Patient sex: F
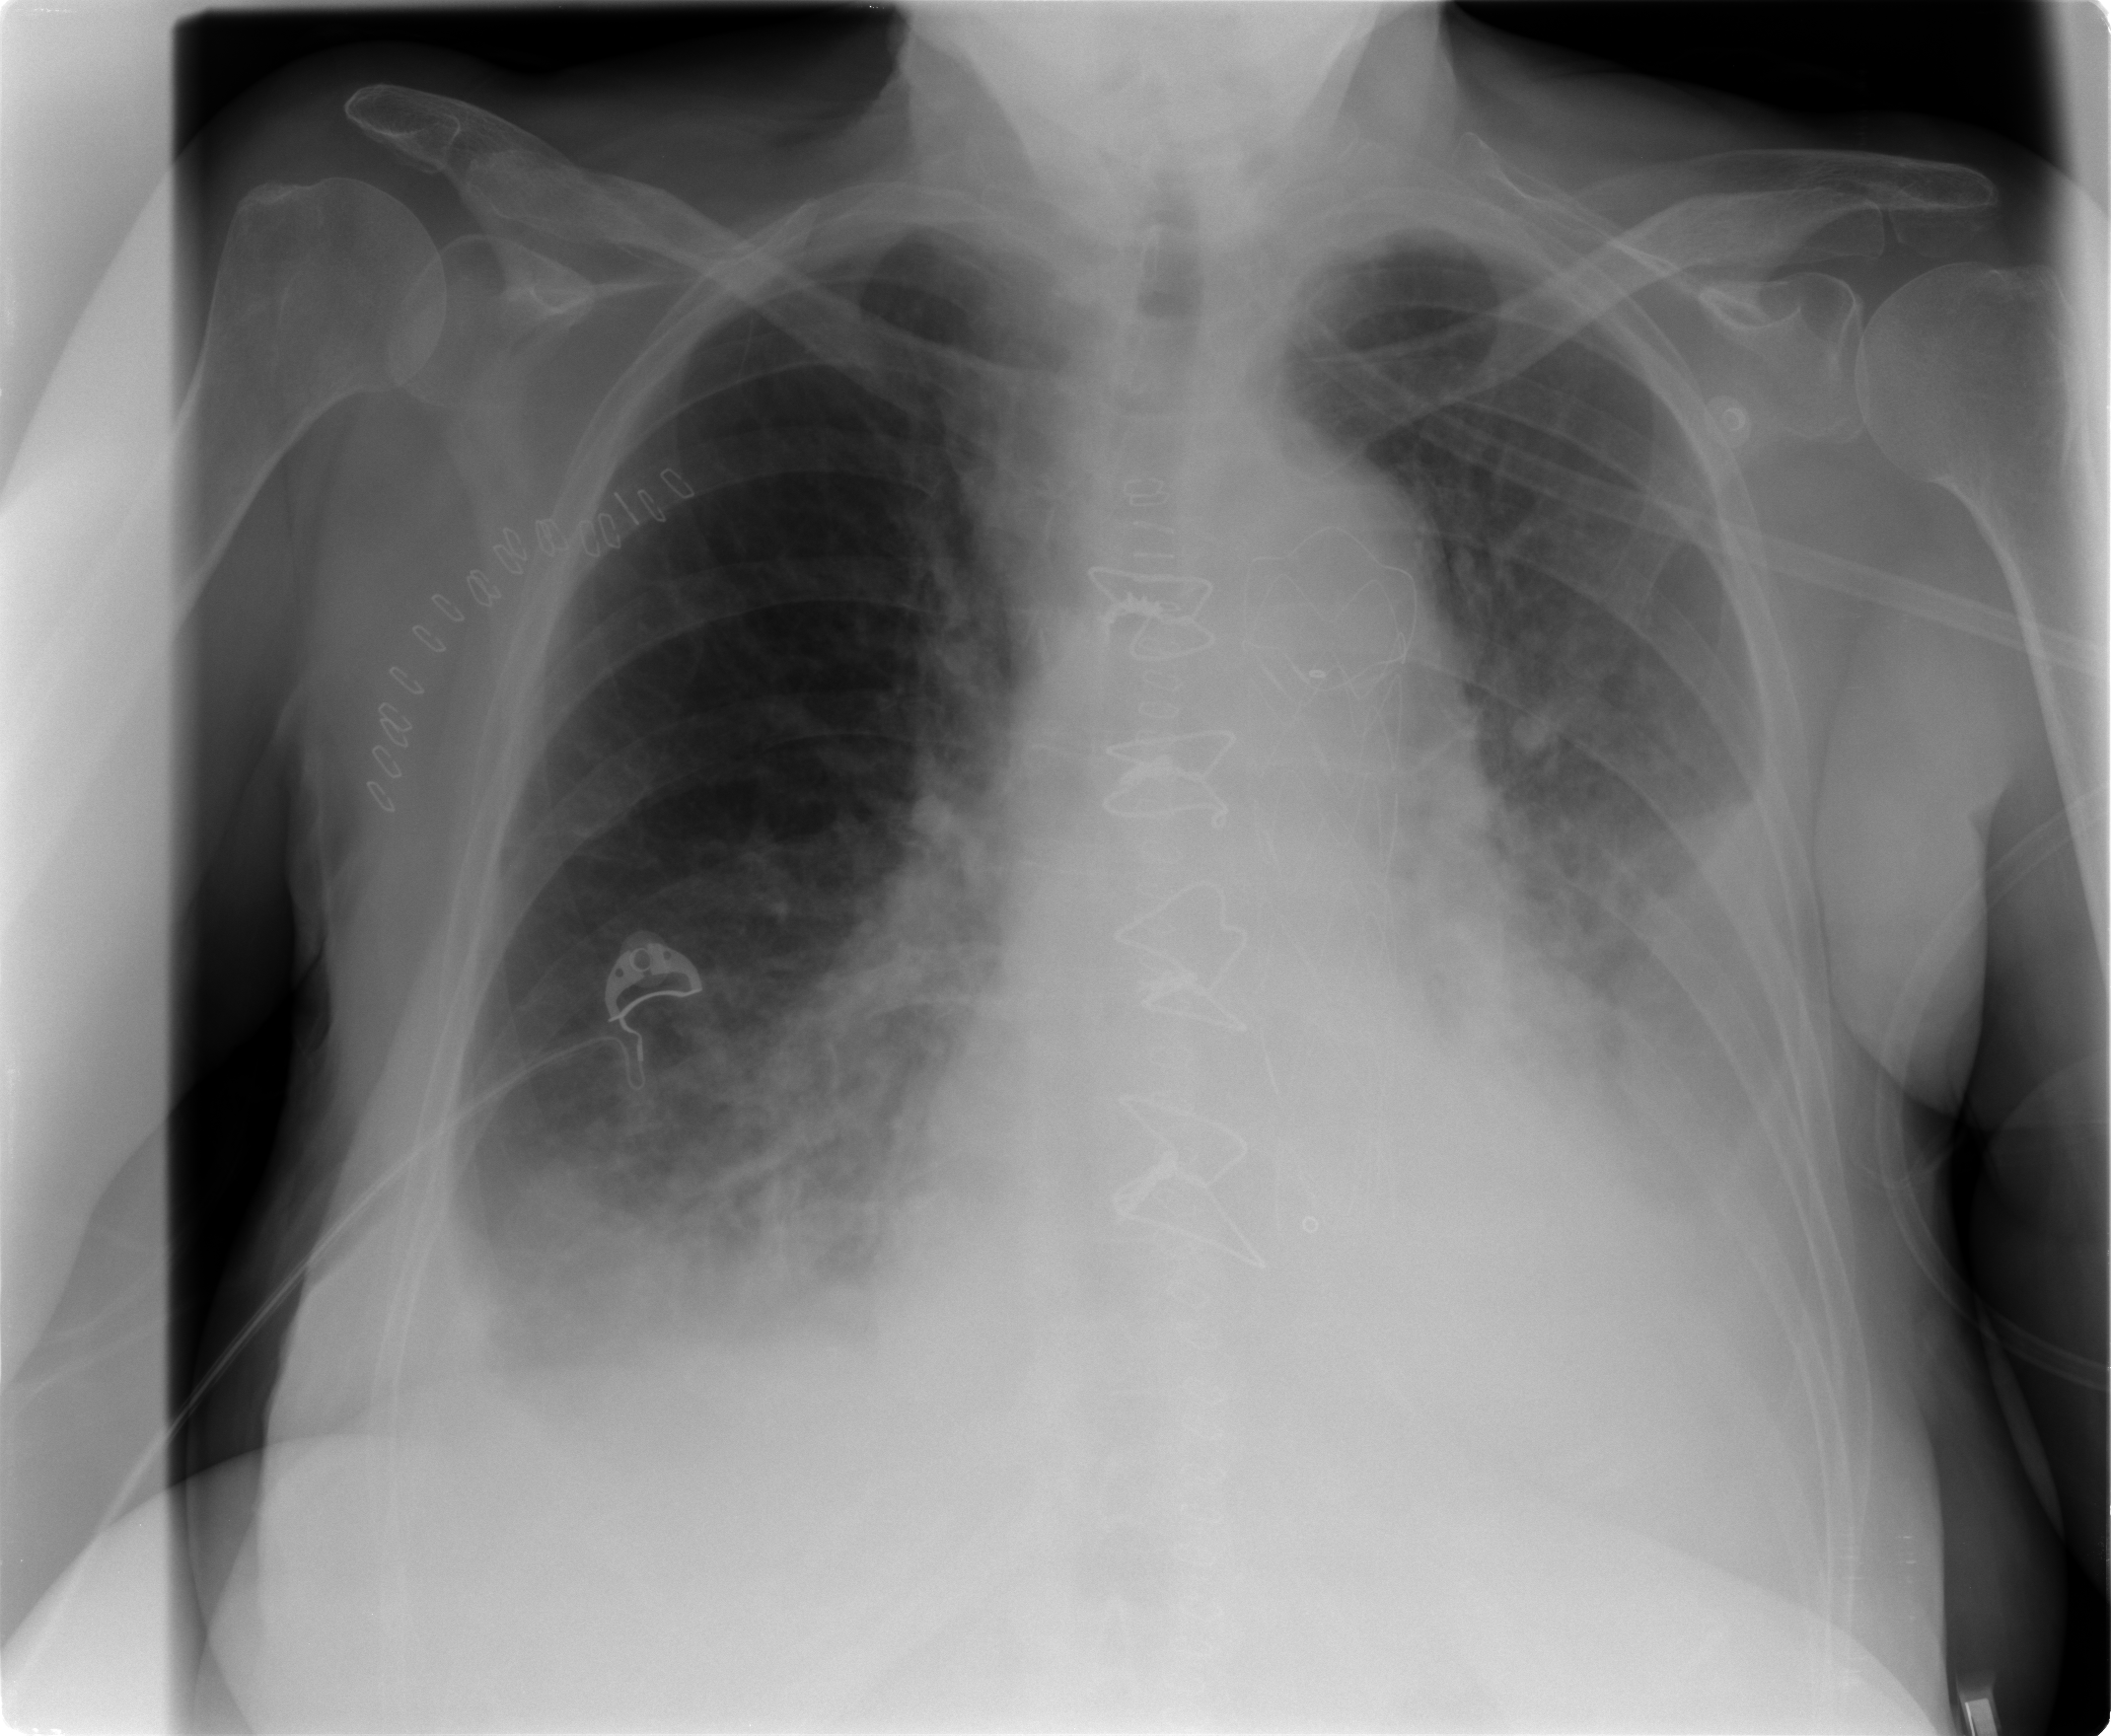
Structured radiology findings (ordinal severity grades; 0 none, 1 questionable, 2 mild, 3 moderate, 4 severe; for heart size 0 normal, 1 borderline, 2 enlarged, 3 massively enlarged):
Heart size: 2
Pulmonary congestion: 1
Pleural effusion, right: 2
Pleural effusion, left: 3
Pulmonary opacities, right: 2
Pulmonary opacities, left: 2
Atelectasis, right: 2
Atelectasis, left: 3